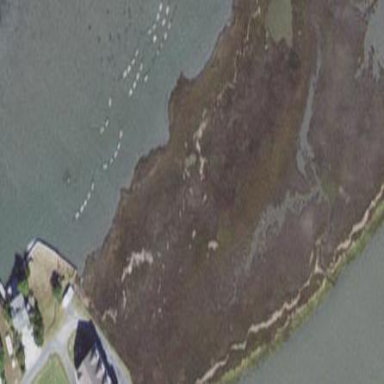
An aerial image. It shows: Saltmarsh wetland with tidal influence.